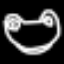
Label: frog